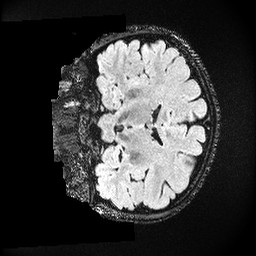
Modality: FLAIR
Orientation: coronal
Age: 23
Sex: female
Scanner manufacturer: ge
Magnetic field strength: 3 T
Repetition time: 4.802 s
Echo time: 0.1163 s